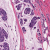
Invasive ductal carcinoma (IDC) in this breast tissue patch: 0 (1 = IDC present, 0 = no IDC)